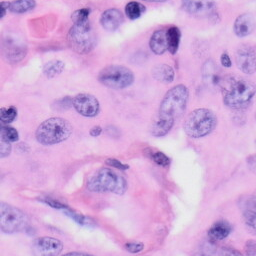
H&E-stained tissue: Skin